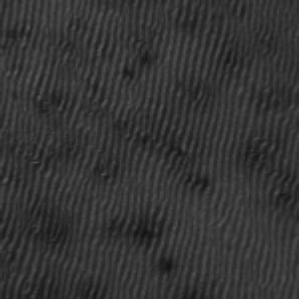
Label: frost